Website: home-depot
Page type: review-order
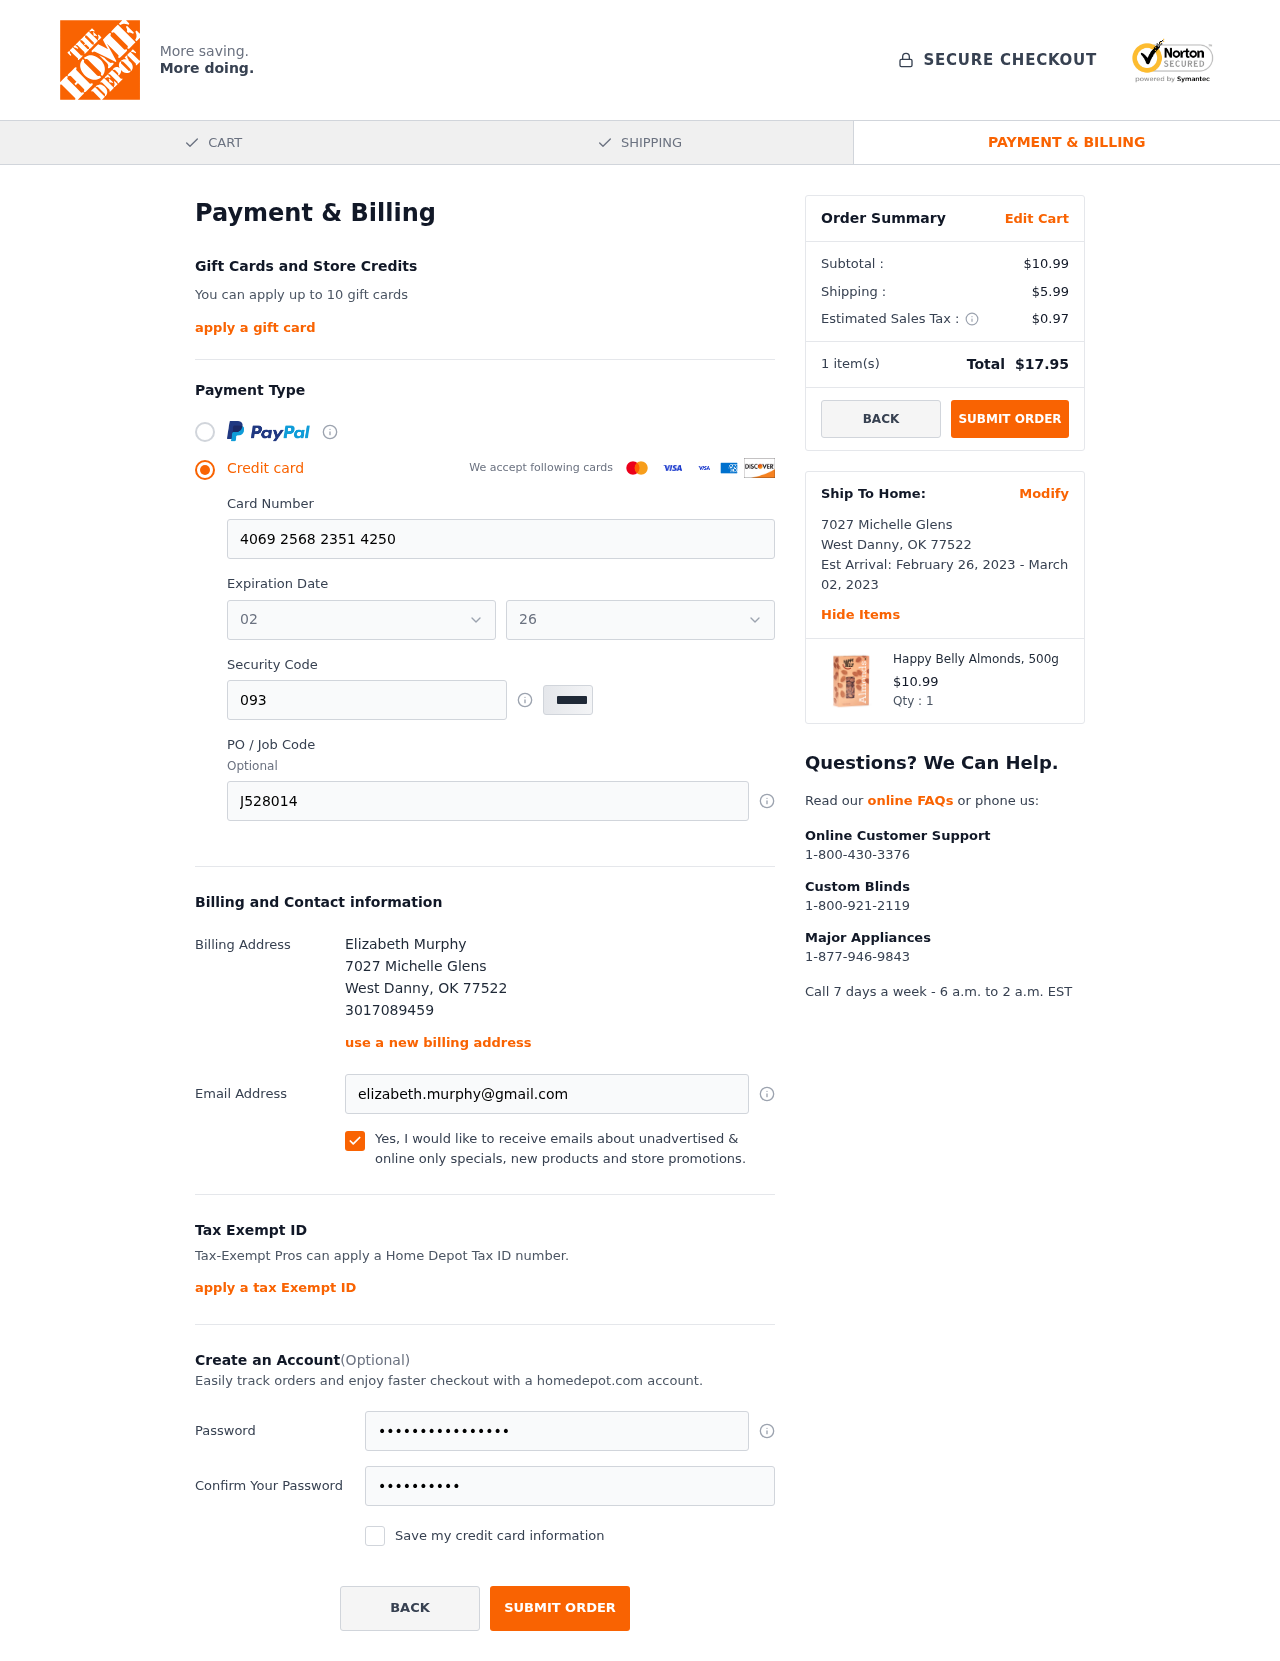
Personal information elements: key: PII_CARD_EXPIRY_MONTH
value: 02
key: PII_CARD_EXPIRY_YEAR
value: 26
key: PII_CITY
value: West Danny
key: PII_FULLNAME
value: Elizabeth Murphy
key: PII_PHONE
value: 3017089459
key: PII_POSTCODE
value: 77522
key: PII_STATE_ABBR
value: OK
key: PII_STREET
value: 7027 Michelle Glens
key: PII_CARD_NUMBER
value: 4069 2568 2351 4250
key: PII_CARD_CVV
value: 093
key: PII_JOB_CODE
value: J528014
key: PII_EMAIL
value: elizabeth.murphy@gmail.com
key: PII_POSTCODE_FULL
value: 77522
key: PII_POSTCODE_NUMERIC
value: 77522
Product elements: key: PRODUCT1_NAME
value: Happy Belly Almonds, 500g
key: PRODUCT1_PRICE
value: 10.99
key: PRODUCT1_QUANTITY
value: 1
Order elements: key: ORDER_SUBTOTAL
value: $10.99
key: ORDER_SHIPPING_COST
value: $5.99
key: ORDER_TAX
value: $0.97
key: ORDER_NUM_ITEMS
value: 1
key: ORDER_TOTAL
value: $17.95
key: ORDER_SHIPPING_DATE
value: February 26, 2023
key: ORDER_DELIVERY_DATE
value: March 02, 2023